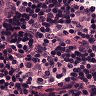
Metastatic tissue present: no